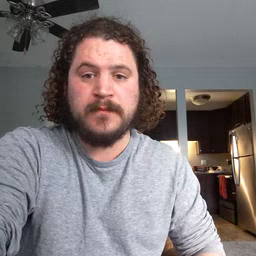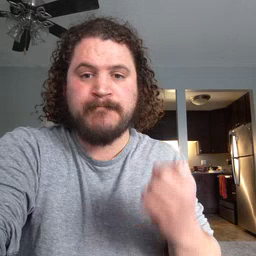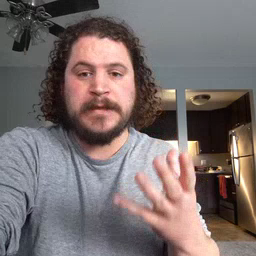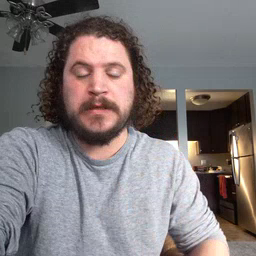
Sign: many